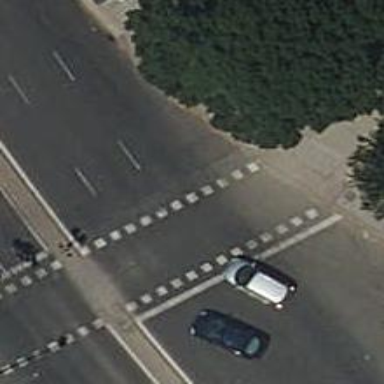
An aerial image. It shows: Crossing with traffic signals.